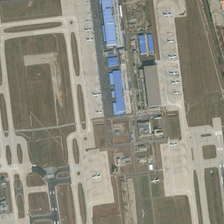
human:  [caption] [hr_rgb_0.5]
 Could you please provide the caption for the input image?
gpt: many planes are in an airport .

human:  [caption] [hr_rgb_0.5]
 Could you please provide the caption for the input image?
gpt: many planes are in an airport .

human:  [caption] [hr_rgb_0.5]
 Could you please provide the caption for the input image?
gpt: many planes are in an airport .

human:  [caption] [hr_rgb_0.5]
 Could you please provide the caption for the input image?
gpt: many planes are in an airport .

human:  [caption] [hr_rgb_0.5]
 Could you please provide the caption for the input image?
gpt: many planes are in an airport .